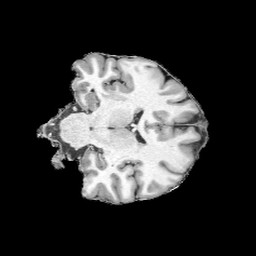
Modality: UNIT1
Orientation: coronal